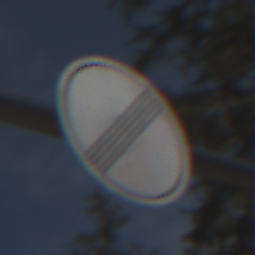
Verkehrszeichen: EndeSaemtlicherBegrenzungen
Umgebung: Outdoor, Nature
Tageszeit: Midday
Wetter: PartlyCloudy
Licht: Natural
Jahreszeit: NotSpecified
Kontrast: HighContrast